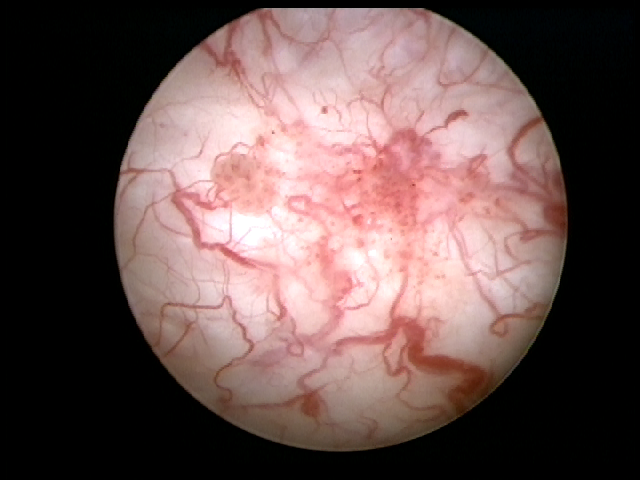
Modality: WLC
Class: Non-malignant
Subclass: BenignNOS
Lesion: L1
Morphology: Papillary
Bladder cancer association: No